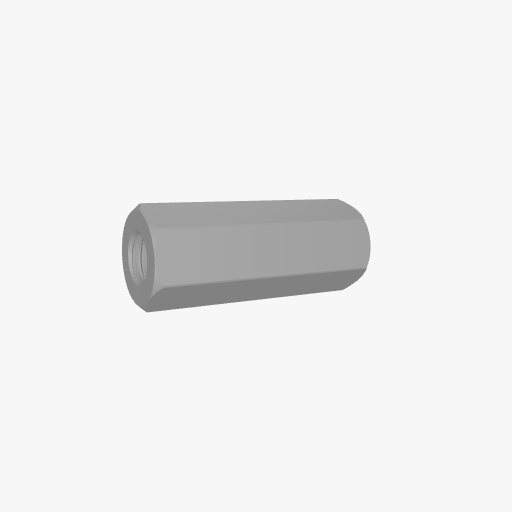
Part: Standoff8RID19